Current action and preconditions to check: path_clear

Your task: For each precondition in the list above, predict whether it will hold at this action.

Consider the current scene as observed from the mobile robot's camera, and analyze the predicted future states of all dynamic agents (e.g., people, animals, vehicles, or any moving entities) within the NEXT SECOND.

IMPORTANT: Only answer "very likely" if you are absolutely certain—based on strong, clear evidence—that a dynamic agent will violate the precondition in the predicted future state. Do NOT answer "very likely" for unlikely, ambiguous, or low-probability risks.

Ask yourself for each precondition: Is there a high probability, with clear and convincing evidence, that the predicted future states of any dynamic agent will interfere with the predicted future state of the currently executing action within the NEXT SECOND, causing that precondition to fail?

Assess the risk level based on these predictions. Use "likely" or "very likely" if motions create a clear risk of interference.

Use "neutral" or "improbable" if agents are nearby but their predicted paths are clearly diverging or non-conflicting.

Failure Risk Categories: "very improbable", "improbable", "neutral", "likely", "very likely"

Answer Format: Output ONLY the probability_of_failure value from these categories: "very improbable", "improbable", "neutral", "likely", "very likely"

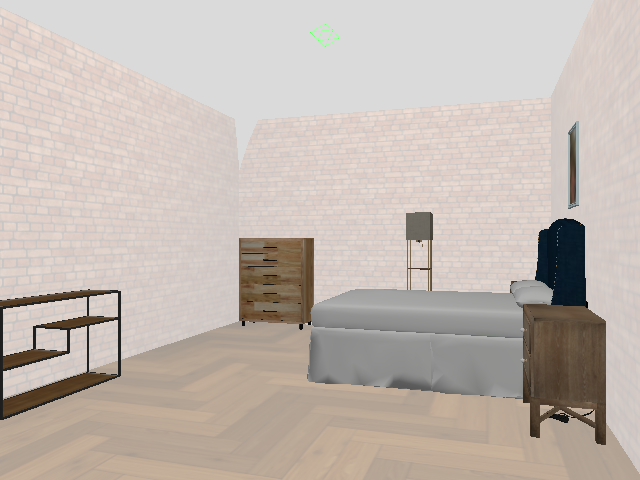

Answer: very improbable